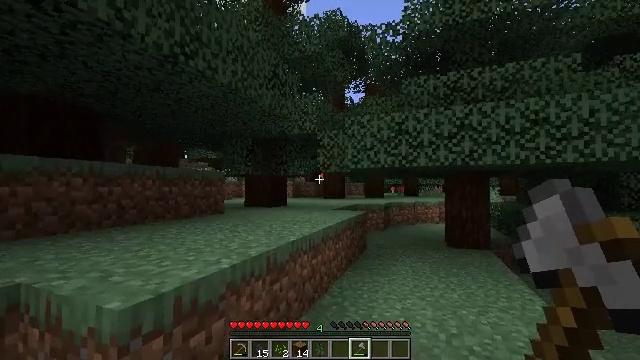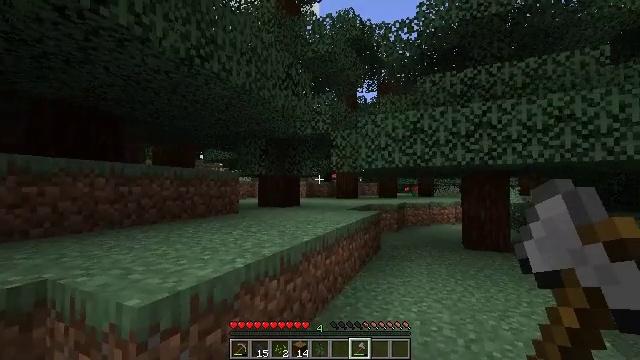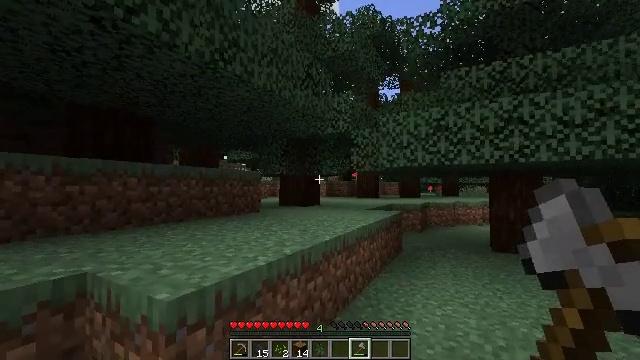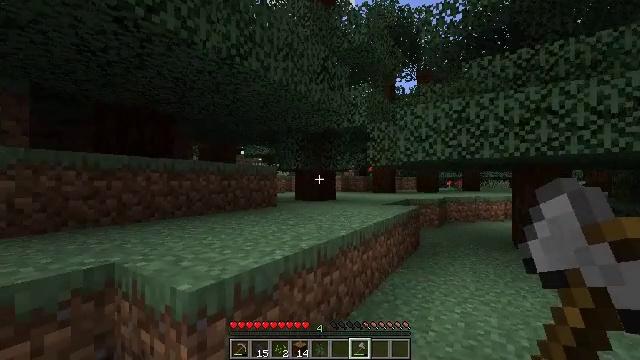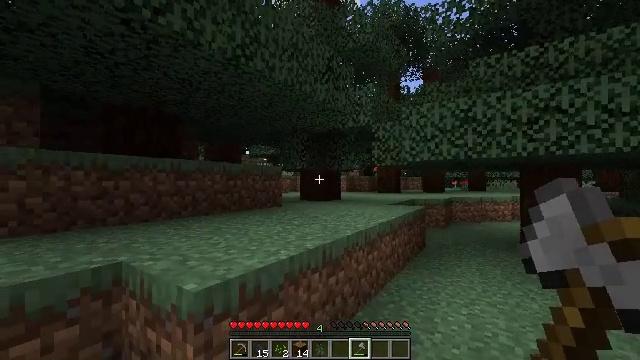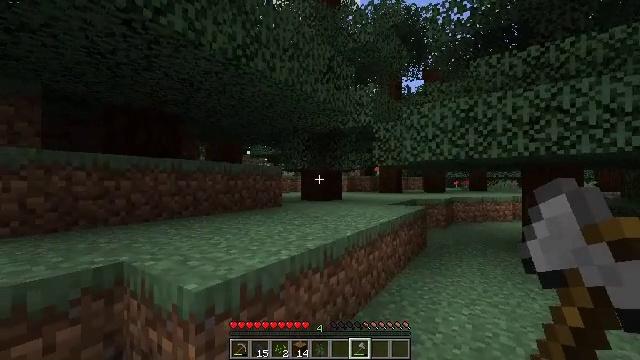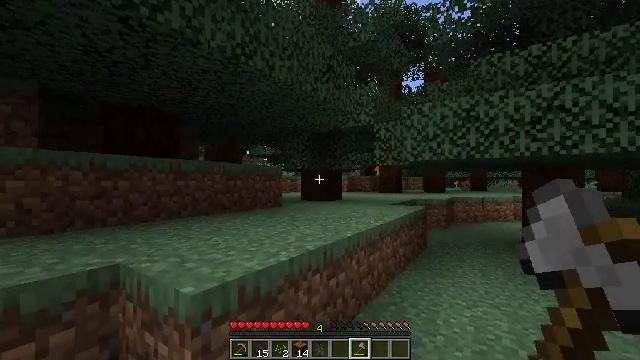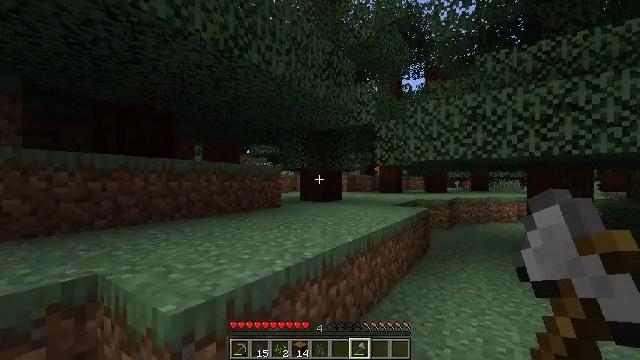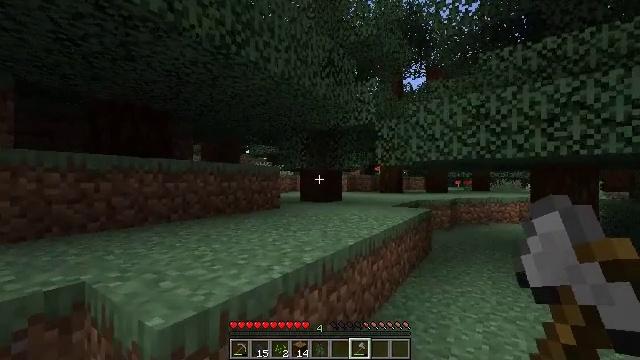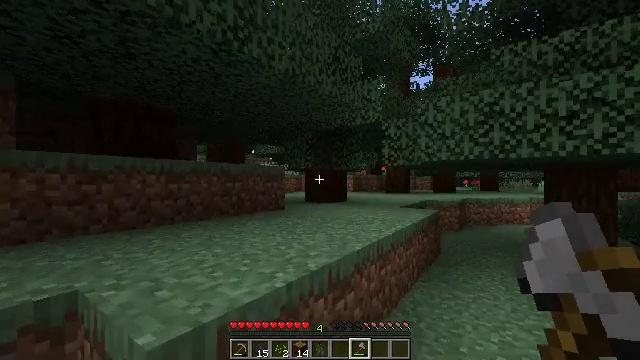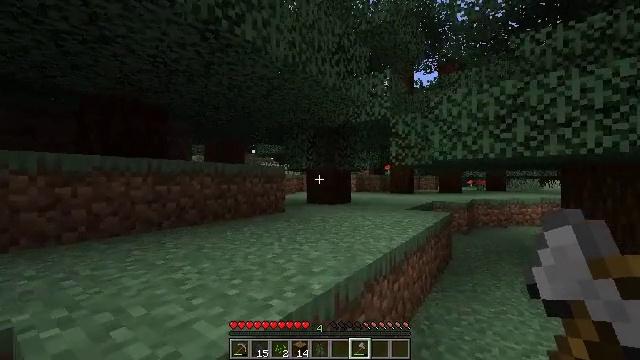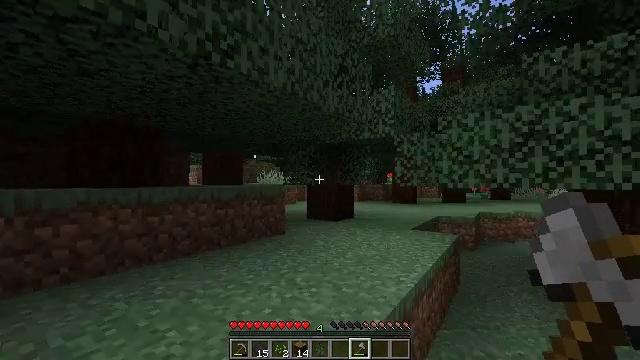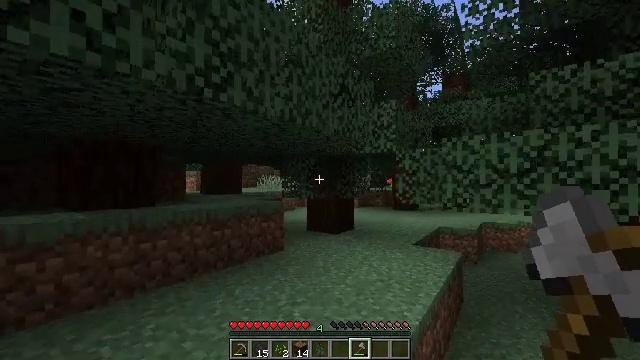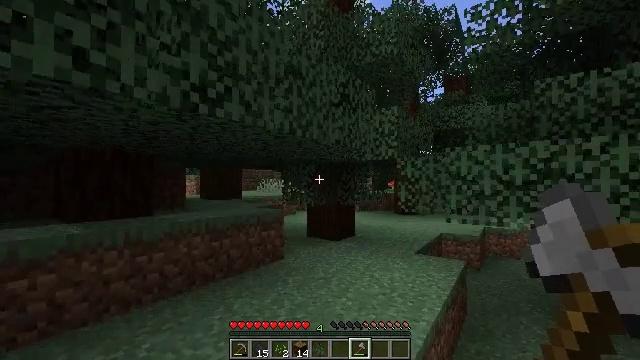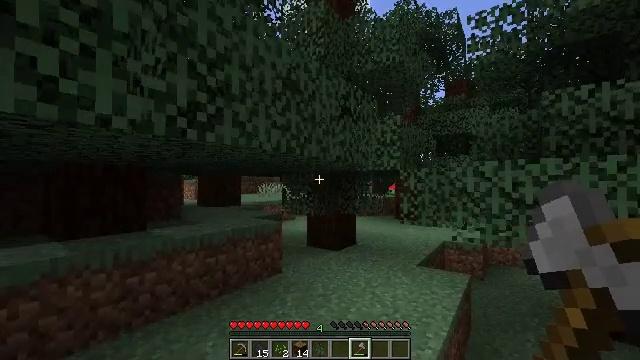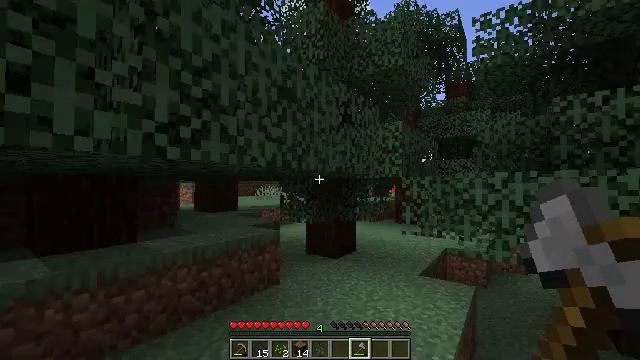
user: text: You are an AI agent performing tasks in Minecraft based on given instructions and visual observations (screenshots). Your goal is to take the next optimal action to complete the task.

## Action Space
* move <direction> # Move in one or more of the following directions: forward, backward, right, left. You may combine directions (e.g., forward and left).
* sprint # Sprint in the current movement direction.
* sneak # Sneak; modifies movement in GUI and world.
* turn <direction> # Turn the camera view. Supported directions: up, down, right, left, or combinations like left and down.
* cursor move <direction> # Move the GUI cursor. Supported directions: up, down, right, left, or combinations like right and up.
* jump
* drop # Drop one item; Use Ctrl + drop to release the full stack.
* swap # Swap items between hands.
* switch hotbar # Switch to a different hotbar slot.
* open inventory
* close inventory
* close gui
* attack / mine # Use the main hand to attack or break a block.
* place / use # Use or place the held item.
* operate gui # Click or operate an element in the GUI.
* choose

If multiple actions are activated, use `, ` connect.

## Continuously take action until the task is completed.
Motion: motion action
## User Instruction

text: Attack the large fern to gather it.
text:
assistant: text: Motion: turn left
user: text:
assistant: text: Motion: turn left
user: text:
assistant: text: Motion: turn left and down
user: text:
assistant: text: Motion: turn left
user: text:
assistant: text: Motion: no_op
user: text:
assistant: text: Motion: move forward
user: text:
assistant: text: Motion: move forward
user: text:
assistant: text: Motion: move forward
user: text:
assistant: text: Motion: move forward, turn left
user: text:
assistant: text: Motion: move forward
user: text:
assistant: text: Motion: move forward, jump
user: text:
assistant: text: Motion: move forward, jump
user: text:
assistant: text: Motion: move forward, jump
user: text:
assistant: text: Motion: move forward, jump
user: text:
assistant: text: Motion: move forward
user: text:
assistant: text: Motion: move forward
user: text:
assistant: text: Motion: move forward
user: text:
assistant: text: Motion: move forward, turn right
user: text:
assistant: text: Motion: move forward, turn right
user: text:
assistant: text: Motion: move forward, turn right
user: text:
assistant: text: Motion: move forward, turn right
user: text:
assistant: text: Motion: move forward
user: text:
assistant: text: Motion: move forward
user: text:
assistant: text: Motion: no_op
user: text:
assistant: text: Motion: no_op
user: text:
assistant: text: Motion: move forward
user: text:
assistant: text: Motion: move forward
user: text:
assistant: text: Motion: no_op
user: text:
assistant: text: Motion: move forward
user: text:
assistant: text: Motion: move forward